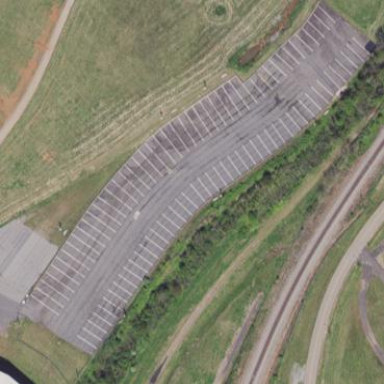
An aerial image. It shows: Parking area.